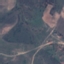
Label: HerbaceousVegetation